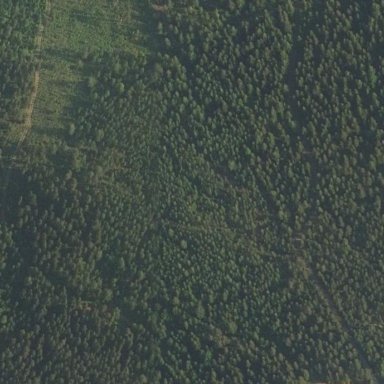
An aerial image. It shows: Serene woodland landscape.